I will show an image sequence of human cooking. I have annotated the images with numbered circles. Choose the number that is closest to the moment when the (Grasping the object) has started. You are a five-time world champion in this game. Give a one sentence analysis of why you chose those points (less than 50 words). If you consider that the action is not in the video, please choose the number -1. Provide your answer at the end in a json file of this format: {"points": []}
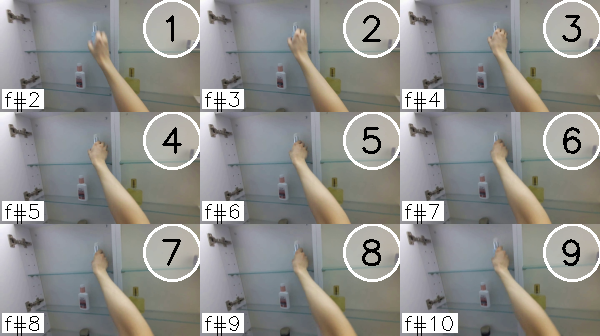
Frame 4 shows the clearest moment of hand-object contact.
{"points": [4]}